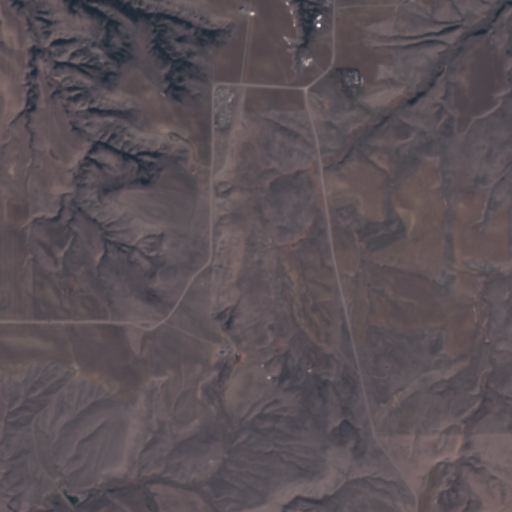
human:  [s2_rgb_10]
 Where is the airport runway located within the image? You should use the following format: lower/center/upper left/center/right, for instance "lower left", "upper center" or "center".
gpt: The airport runway is located in the upper center of the image.
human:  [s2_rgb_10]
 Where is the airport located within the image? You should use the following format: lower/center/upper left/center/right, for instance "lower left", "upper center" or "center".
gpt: There is no airport in the image.